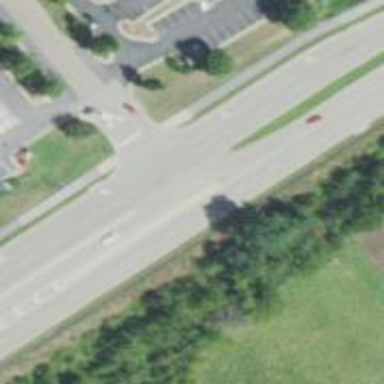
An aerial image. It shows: Secondary link road.